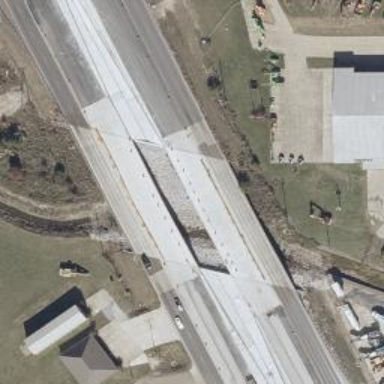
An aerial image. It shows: Bridge over trunk highway expressway.